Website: apple
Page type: review-order
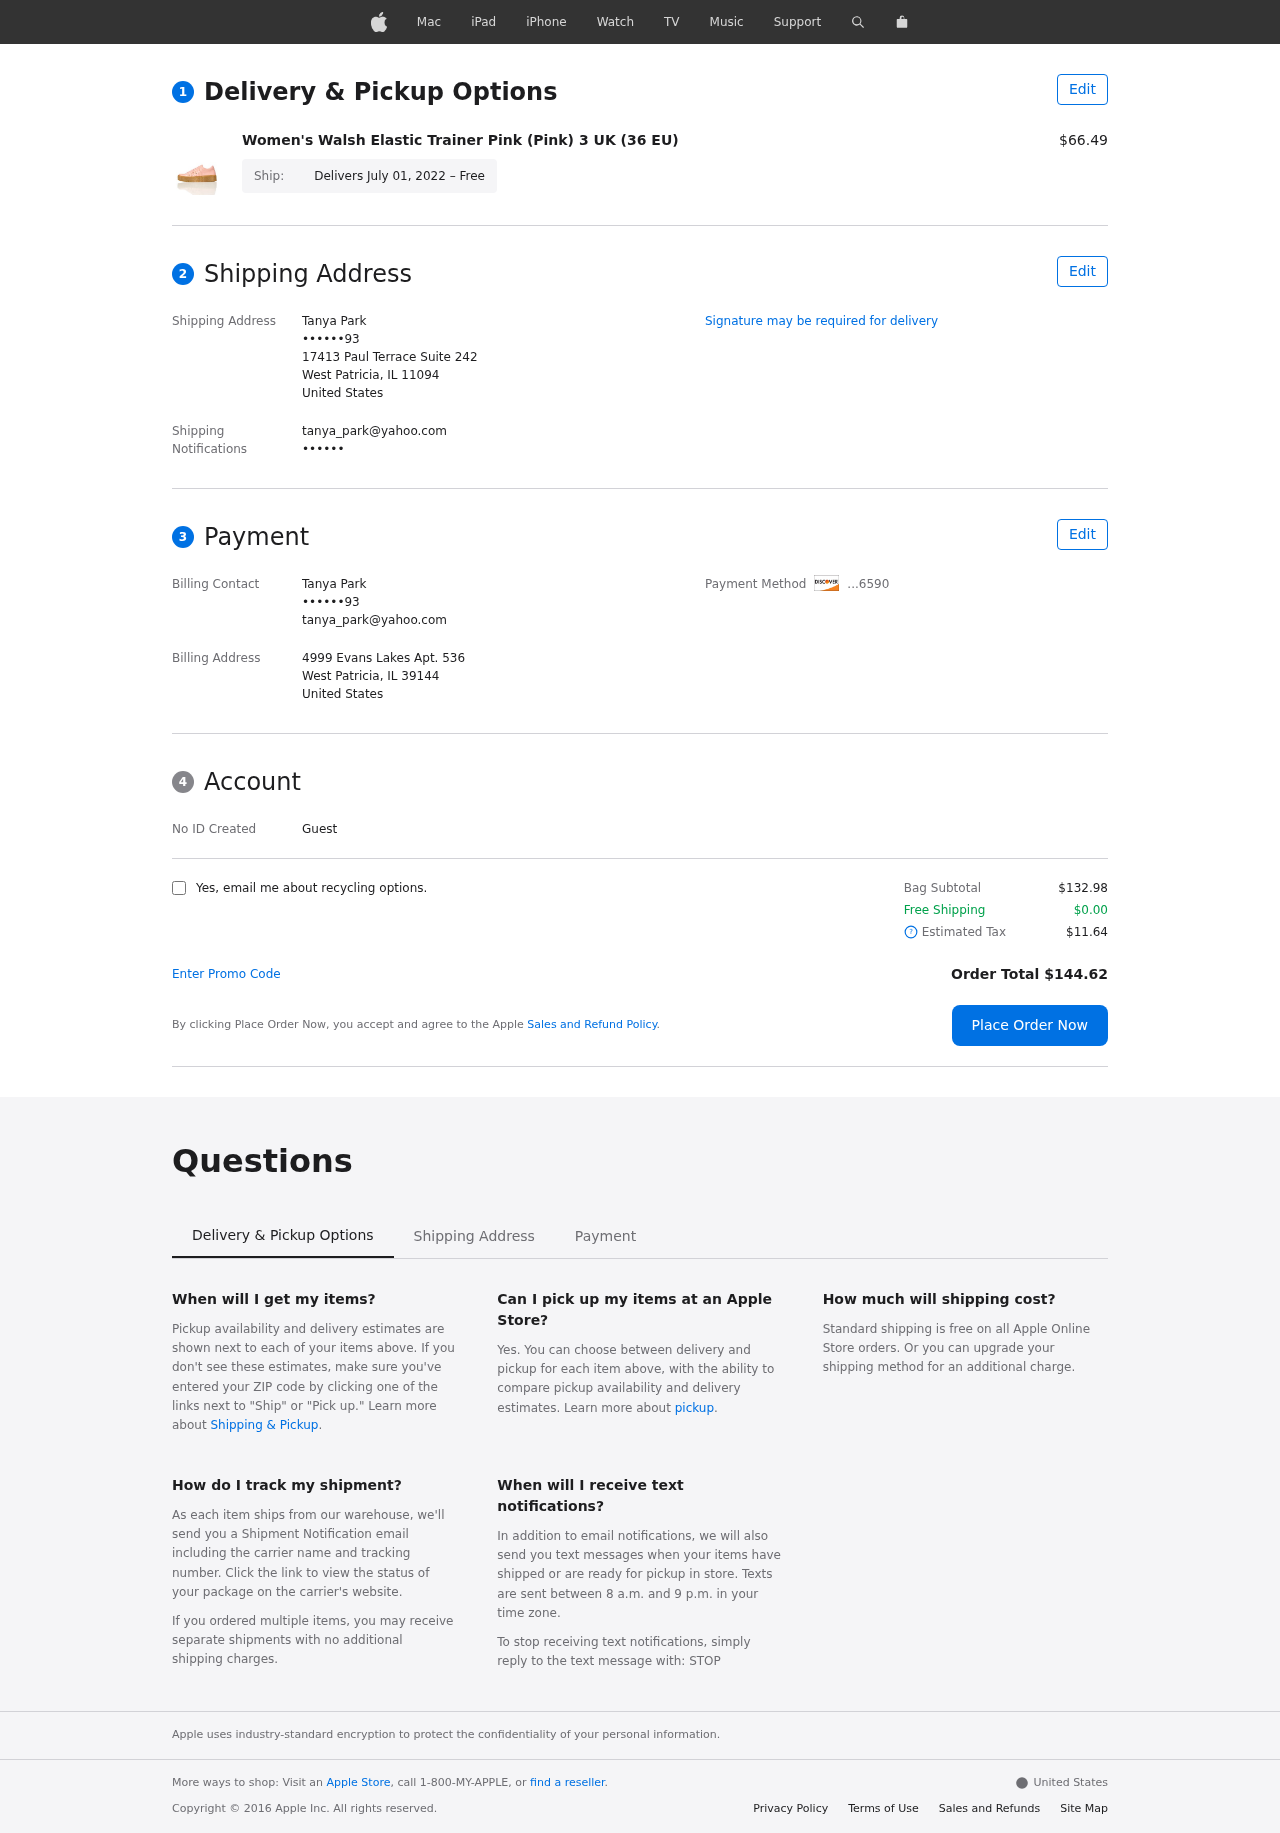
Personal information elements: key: PII_CARD_LAST4
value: ...6590
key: PII_CITY_STATE_ZIP
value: West Patricia, IL 11094
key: PII_CITY_STATE_ZIP2
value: West Patricia, IL 39144
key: PII_COUNTRY
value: United States
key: PII_EMAIL
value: tanya_park@yahoo.com
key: PII_FULLNAME
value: Tanya Park
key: PII_PHONE
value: ••••••93
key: PII_STREET
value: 17413 Paul Terrace Suite 242
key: PII_STREET2
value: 4999 Evans Lakes Apt. 536
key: PII_ALT_PHONE
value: ••••••
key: PII_FIRSTNAME
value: Tanya
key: PII_LASTNAME
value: Park
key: PII_FULLNAME2
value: Tanya Park
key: PII_FULLNAME3
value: Tanya Park
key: PII_FIRSTNAME2
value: Tanya
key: PII_FIRSTNAME3
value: Tanya
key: PII_LASTNAME2
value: Park
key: PII_LASTNAME3
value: Park
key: PII_FIRSTNAME_DERIVED
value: Tanya
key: PII_LASTNAME_DERIVED
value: Park
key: PII_FULLNAME_DERIVED
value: Tanya Park
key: PII_NAME_FULL_DERIVED
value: Tanya Park
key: PII_PHONE3
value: ••••••93
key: PII_EMAIL2
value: tanya_park@yahoo.com
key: PII_EMAIL3
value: tanya_park@yahoo.com
Product elements: key: PRODUCT1_NAME
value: Women's Walsh Elastic Trainer Pink (Pink) 3 UK (36 EU)
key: PRODUCT1_PRICE
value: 66.49
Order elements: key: ORDER_DELIVERY_DATE
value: Delivers July 01, 2022 – Free
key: ORDER_SUBTOTAL
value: $132.98
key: ORDER_SHIPPING_COST
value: $0.00
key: ORDER_TAX
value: $11.64
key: ORDER_TOTAL
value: Order Total $144.62